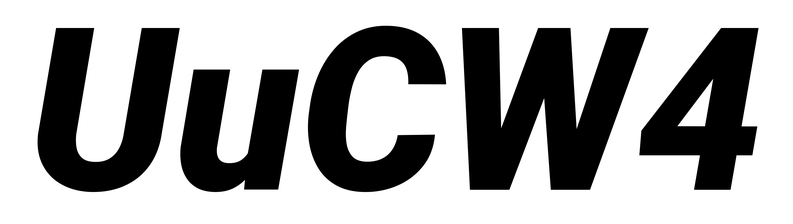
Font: Roboto-Italic_Black_Italic